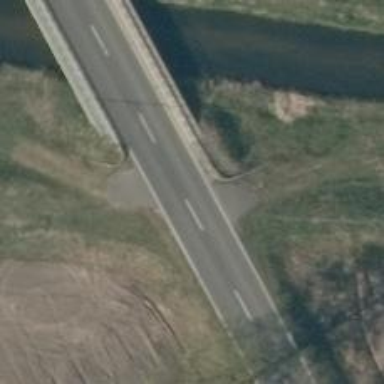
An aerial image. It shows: Secondary road with asphalt surface passing over bridge.